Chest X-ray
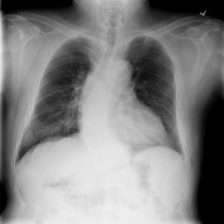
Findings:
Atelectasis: negative
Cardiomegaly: negative
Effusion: negative
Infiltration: negative
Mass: negative
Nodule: negative
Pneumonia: negative
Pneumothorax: negative
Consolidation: negative
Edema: negative
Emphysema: negative
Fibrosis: negative
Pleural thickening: negative
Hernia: negative